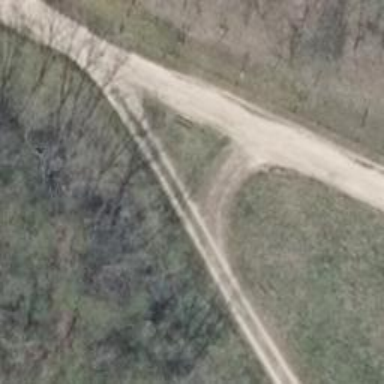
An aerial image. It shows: Dirt track road with grade 4 tracktype.